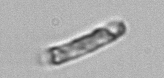
Label: Guinardia_striata